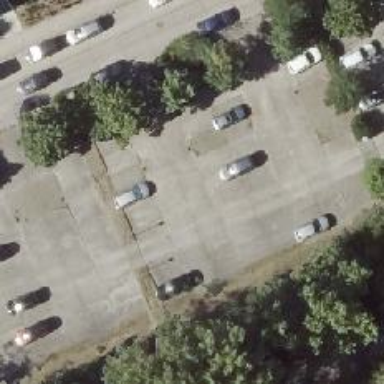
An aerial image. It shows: Parking aisle with concrete surface.